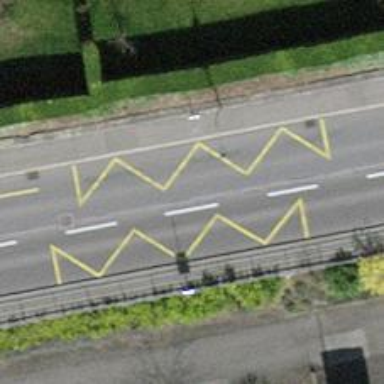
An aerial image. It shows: Bus stop with designated stop position for public transport.